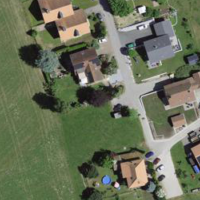
EUNIS habitat code: 52
Species observed at this site:
Hedysarum hedysaroides